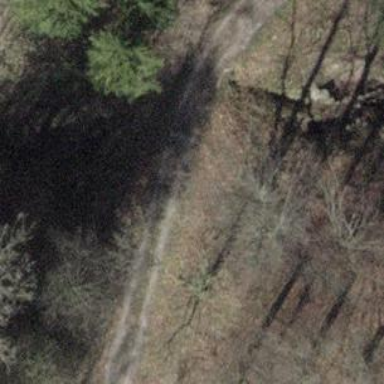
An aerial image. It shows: Unpaved track with grade2 tracktype.